Field crop: maize
Growth stage: 2
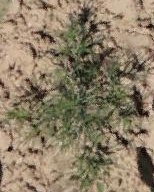
Species: salsola